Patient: sex F, age 31
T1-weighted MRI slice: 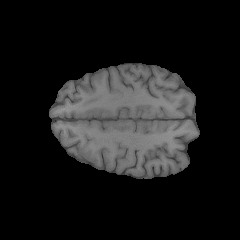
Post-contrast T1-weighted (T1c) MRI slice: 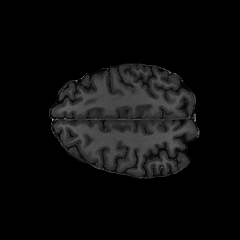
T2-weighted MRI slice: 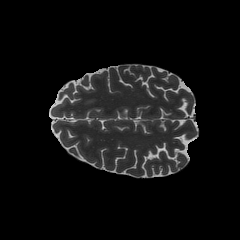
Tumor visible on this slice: no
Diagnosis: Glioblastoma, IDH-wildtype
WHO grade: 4